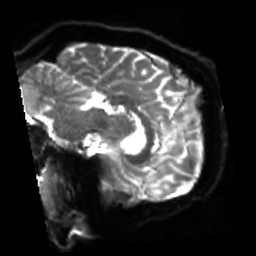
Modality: sbref
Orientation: sagittal
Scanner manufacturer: siemens
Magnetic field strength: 3 T
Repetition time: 4 s
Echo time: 0.0594 s